Field crop: maize
Growth stage: 1
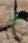
Species: datura